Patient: sex F, age 47
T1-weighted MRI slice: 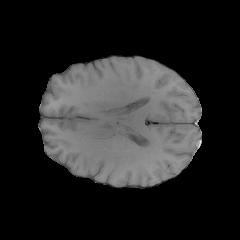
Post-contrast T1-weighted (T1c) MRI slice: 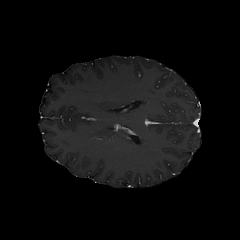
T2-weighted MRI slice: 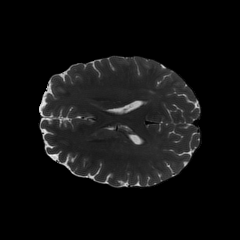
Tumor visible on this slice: no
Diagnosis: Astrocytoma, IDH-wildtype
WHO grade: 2